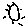
Label: sun